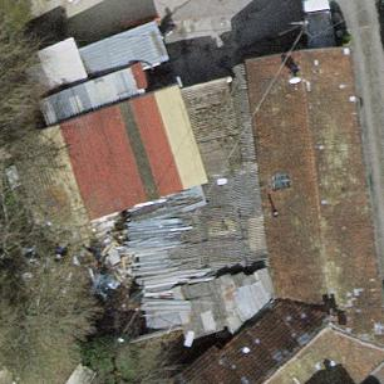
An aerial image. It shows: View of roof of building.